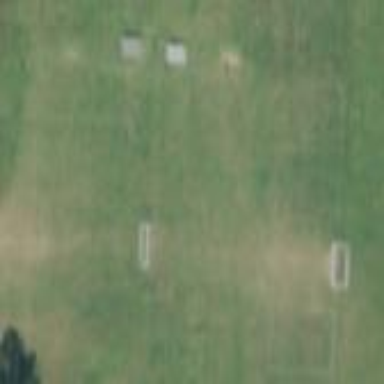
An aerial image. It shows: Soccer pitch for leisureland activities.